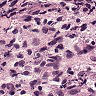
Metastatic tissue present: no